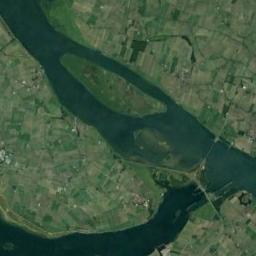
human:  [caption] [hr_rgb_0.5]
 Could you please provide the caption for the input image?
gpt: The deep blue river has a channel bar and a tributary .

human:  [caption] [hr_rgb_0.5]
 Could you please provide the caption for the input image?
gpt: There are many trees around the river .

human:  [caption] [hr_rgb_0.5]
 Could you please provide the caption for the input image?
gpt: A turquoise river with several small islands on the shore and green and tan fields .

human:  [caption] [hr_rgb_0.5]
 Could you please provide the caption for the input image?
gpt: The river goes through bare and green farmland .

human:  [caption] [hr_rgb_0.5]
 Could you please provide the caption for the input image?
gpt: There are many green farmlands around the river with an island .